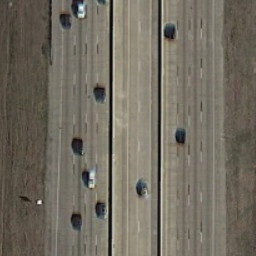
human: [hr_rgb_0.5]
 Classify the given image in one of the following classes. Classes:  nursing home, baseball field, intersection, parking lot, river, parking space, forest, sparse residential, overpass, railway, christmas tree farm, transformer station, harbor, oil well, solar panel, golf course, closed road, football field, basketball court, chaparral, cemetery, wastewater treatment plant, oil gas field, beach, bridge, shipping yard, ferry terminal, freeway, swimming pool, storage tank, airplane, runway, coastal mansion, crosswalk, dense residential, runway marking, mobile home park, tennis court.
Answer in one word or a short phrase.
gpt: freeway